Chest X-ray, PA view. Patient: 35 years old, sex F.
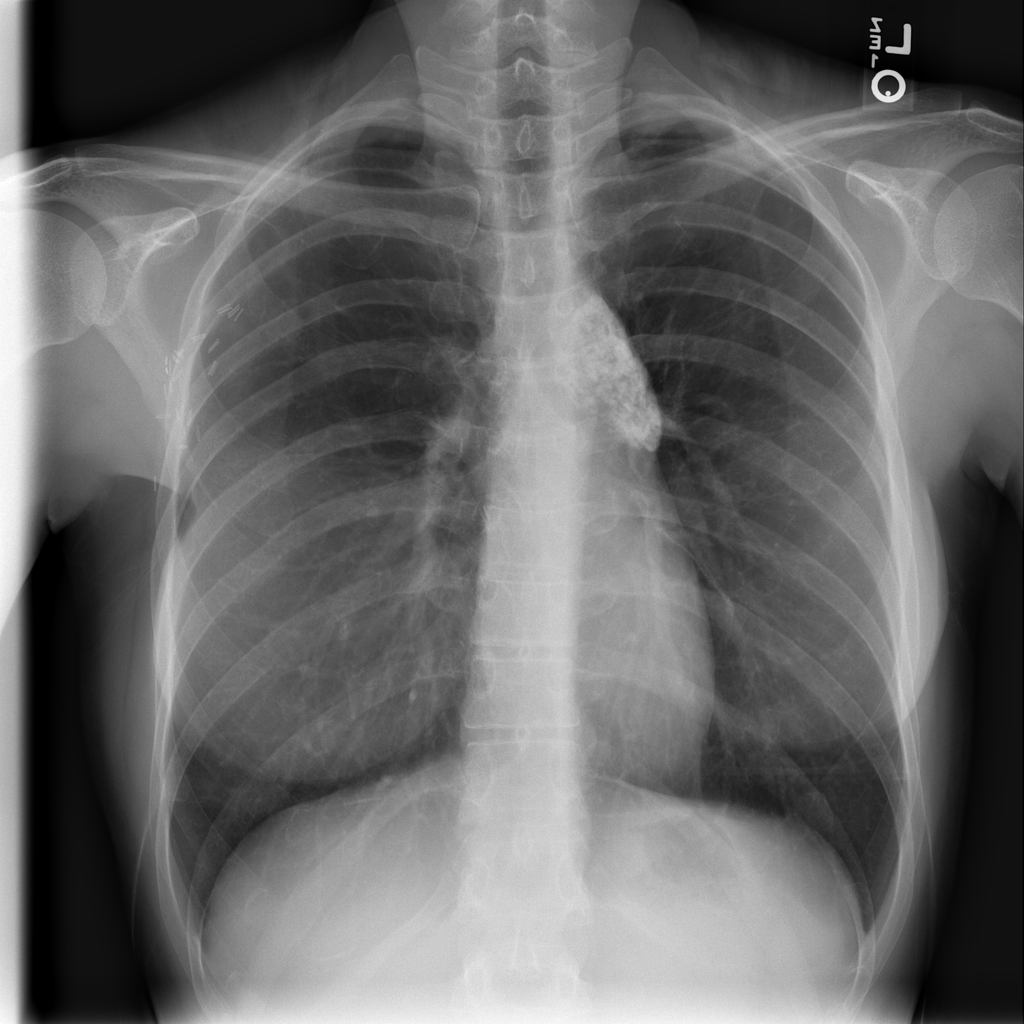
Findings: No Finding